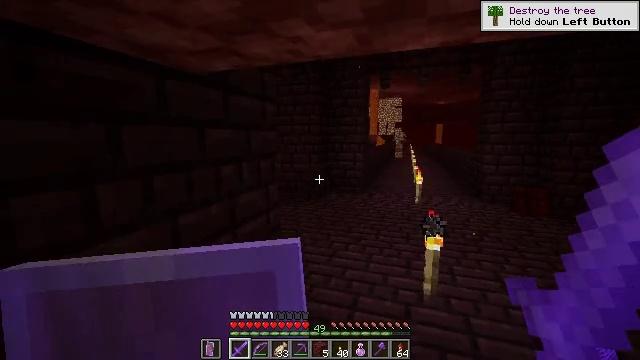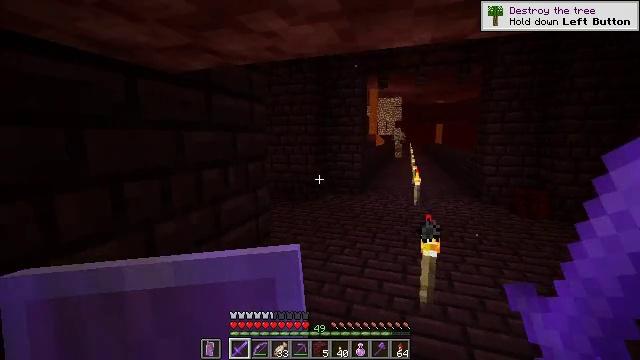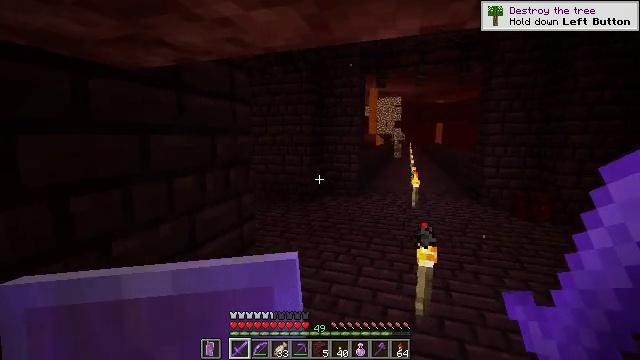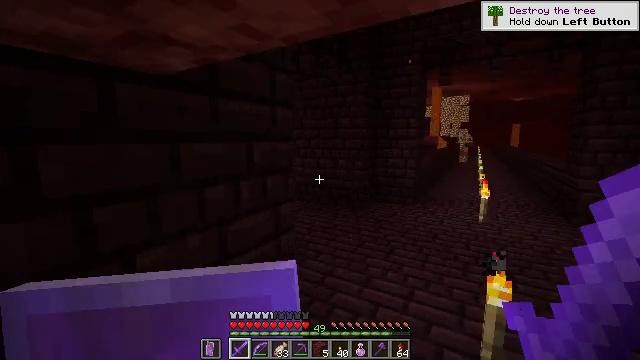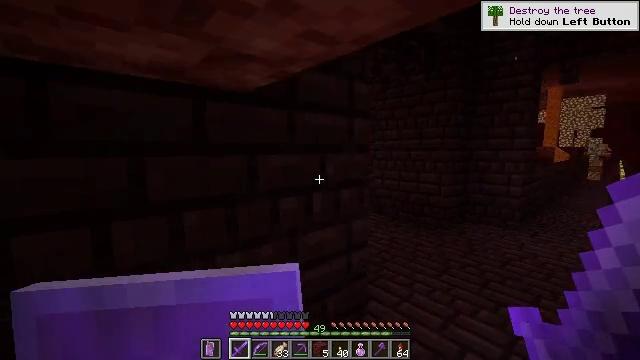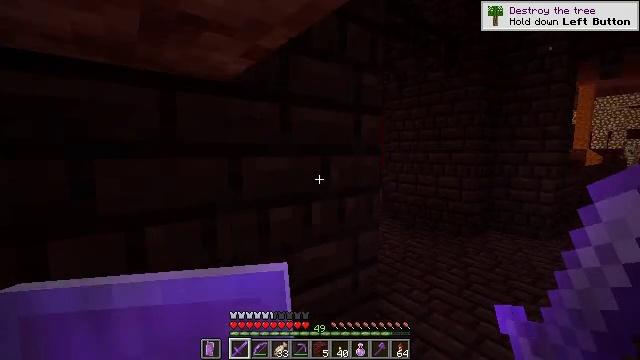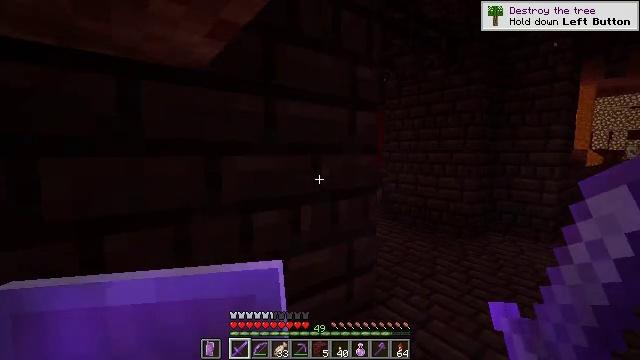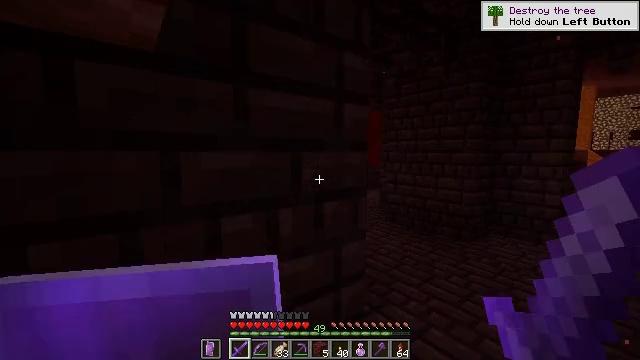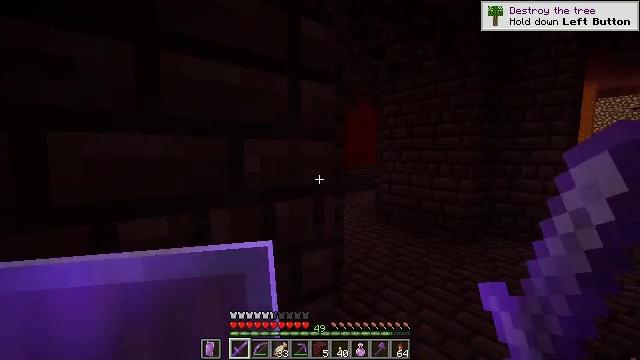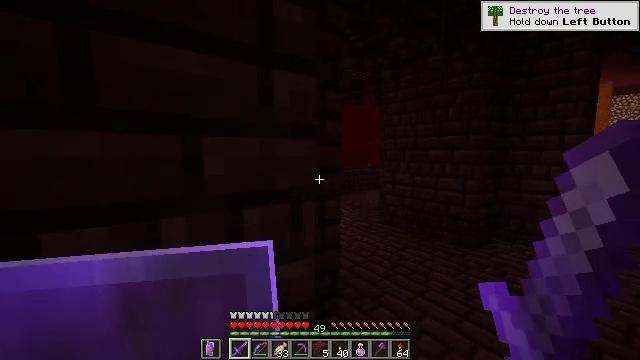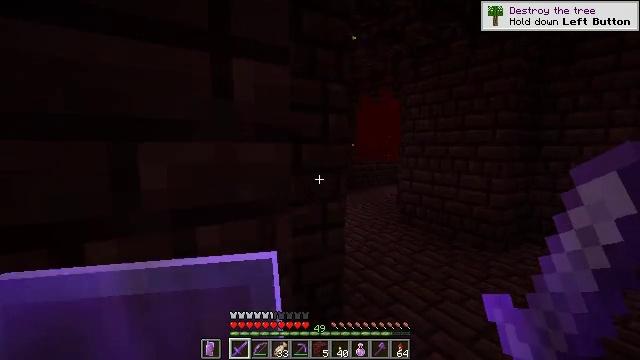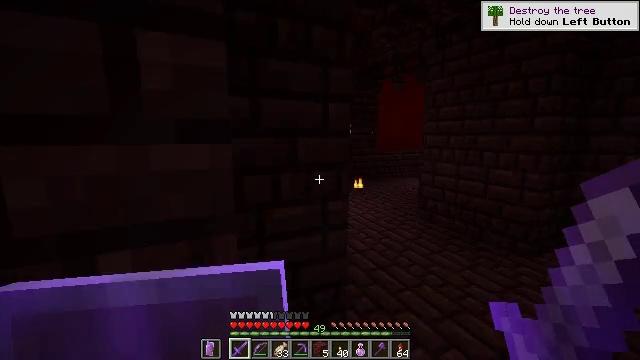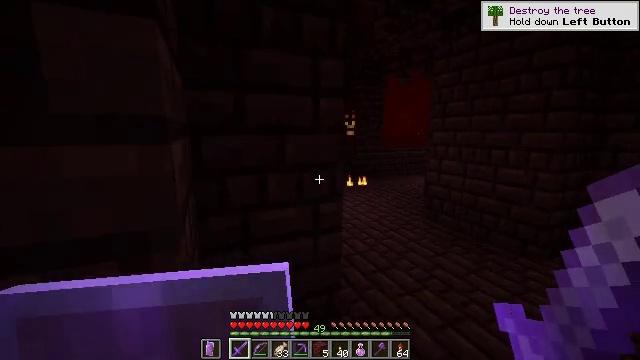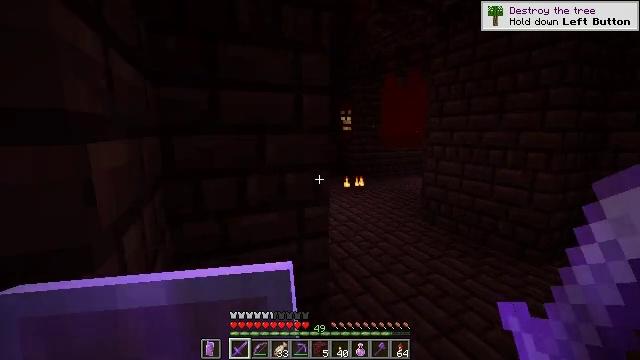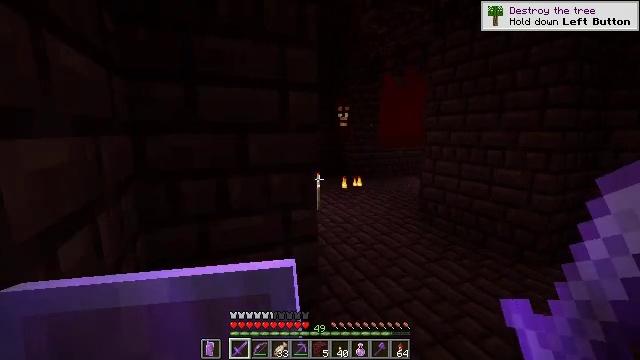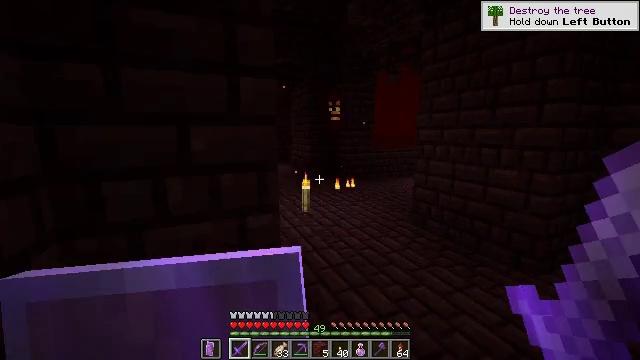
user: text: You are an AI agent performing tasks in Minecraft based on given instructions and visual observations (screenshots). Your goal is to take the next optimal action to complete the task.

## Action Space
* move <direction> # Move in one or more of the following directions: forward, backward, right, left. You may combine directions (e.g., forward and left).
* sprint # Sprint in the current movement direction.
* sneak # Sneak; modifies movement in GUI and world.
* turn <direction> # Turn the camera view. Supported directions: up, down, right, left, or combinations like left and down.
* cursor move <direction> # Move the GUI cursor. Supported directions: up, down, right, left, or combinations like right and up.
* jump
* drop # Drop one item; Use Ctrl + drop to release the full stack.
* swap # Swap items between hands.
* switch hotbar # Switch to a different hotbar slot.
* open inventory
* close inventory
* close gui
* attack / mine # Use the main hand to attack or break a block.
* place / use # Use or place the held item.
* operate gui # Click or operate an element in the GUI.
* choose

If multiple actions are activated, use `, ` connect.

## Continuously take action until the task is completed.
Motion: motion action
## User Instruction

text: Defeat a magma cube.
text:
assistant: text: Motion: move forward and move right
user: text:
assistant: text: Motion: move forward
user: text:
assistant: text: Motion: move forward, turn left
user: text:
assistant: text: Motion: move forward, turn left and up
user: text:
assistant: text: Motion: move forward, turn left
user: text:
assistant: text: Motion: move forward and move right
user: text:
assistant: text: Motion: move forward and move right
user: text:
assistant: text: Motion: move forward and move right
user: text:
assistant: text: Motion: move forward and move right, turn left
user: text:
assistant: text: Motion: move forward and move right, turn left and down
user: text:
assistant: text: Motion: move forward and move right, turn left and down
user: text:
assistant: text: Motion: move forward and move right, turn left
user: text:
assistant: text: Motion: move forward and move right
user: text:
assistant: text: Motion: move forward and move right
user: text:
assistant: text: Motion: move forward and move right
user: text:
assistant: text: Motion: move forward and move right
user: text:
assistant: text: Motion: move forward, turn left
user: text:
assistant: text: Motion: turn left
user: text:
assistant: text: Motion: turn left
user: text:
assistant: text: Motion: no_op
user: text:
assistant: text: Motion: no_op
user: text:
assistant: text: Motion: no_op
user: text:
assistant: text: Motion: no_op
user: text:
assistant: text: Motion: no_op
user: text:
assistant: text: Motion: no_op
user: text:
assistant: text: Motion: no_op
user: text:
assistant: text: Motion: no_op
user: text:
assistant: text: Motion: no_op
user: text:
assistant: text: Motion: no_op
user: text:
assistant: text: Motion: no_op